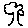
Label: tree